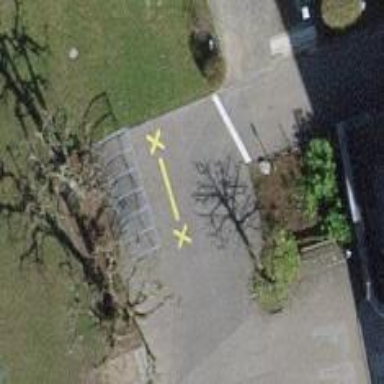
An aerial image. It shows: Bicycle parking area.